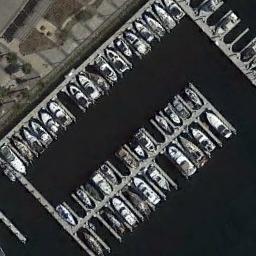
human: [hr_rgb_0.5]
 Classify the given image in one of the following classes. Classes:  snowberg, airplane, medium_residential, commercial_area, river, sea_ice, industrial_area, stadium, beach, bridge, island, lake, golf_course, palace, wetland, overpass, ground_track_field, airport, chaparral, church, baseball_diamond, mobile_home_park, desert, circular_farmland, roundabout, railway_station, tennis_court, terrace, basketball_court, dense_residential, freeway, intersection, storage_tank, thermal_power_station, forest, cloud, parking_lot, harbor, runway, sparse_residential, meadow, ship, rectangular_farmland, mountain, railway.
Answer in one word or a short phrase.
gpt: harbor